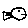
Label: fish